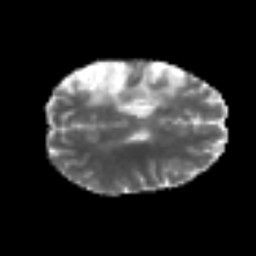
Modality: MD
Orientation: axial
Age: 47
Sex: female
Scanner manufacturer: siemens
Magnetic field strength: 3 T
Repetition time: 6.1 s
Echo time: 0.101 s